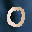
Label: 0